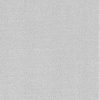
Atmospheric dust classification: dusty